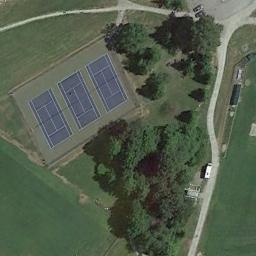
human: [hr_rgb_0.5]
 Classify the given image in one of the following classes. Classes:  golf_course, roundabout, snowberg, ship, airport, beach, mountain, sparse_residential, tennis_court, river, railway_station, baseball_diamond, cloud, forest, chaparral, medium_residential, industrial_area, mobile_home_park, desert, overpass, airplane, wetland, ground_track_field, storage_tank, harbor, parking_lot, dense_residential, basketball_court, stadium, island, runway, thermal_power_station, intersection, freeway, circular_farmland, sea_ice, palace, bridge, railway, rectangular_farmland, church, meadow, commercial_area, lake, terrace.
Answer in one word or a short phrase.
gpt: tennis_court